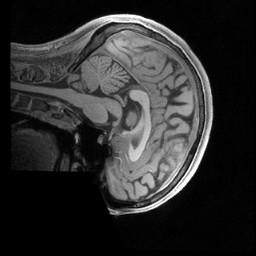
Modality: T1w
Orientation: sagittal
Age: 21
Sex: female
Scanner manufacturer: siemens
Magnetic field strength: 3 T
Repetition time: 2.4 s
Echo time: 0.00224 s